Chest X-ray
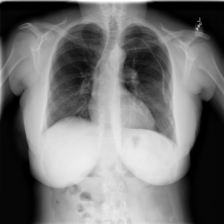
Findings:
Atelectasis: negative
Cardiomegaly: negative
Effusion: negative
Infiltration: negative
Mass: negative
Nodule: negative
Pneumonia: negative
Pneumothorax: negative
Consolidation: negative
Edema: negative
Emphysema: negative
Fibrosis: negative
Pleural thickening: negative
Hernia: negative